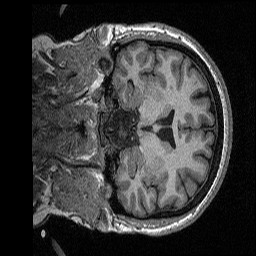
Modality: T1w
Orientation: coronal
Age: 36
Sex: female
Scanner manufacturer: siemens
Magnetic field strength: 3 T
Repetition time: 2.3 s
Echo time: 0.00298 s